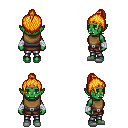
a pixel art fantasy rpg character, female body template, orc, green skin, leather chest armor, metal pants, light blonde short topknot hairstyle, bronze tiara, white cloth bandages, white slippers, four views (front, back, left, right), 2x2 character sprite sheet, small pixel art, hard edges, no anti-aliasing